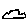
Label: cloud